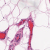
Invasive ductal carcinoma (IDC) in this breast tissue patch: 0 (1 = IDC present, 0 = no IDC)